Interaction volume radius: 5 \u00c5
Interaction volume height: 15 \u00c5
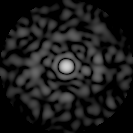
Disorder parameter: 0.8347